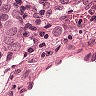
Metastatic tissue present: yes